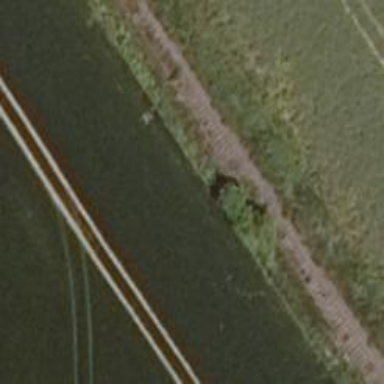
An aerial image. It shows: Abandoned railway.